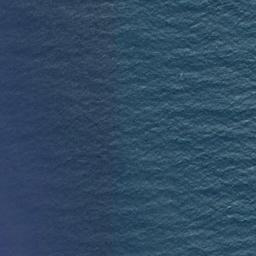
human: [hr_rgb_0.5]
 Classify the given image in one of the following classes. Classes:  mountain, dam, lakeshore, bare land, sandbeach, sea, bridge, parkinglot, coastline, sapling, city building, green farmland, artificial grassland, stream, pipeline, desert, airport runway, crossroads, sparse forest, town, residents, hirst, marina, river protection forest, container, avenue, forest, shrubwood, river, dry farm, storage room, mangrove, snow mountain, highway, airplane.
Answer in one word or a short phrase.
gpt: sea